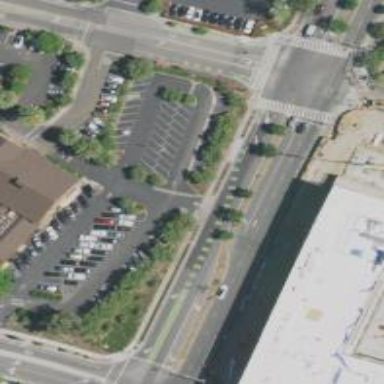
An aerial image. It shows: Stop road.